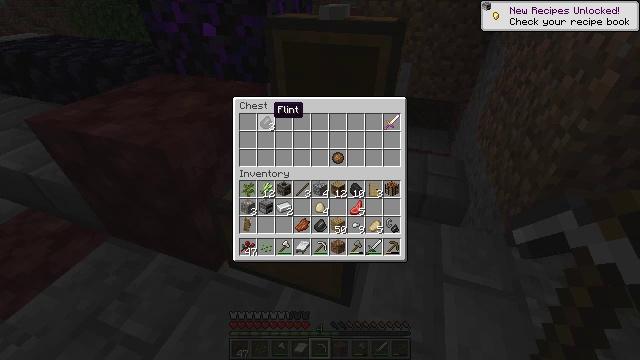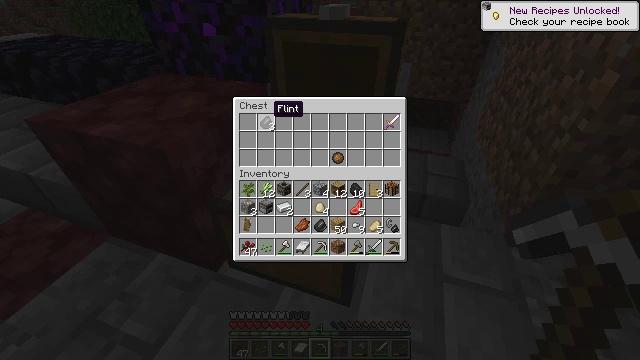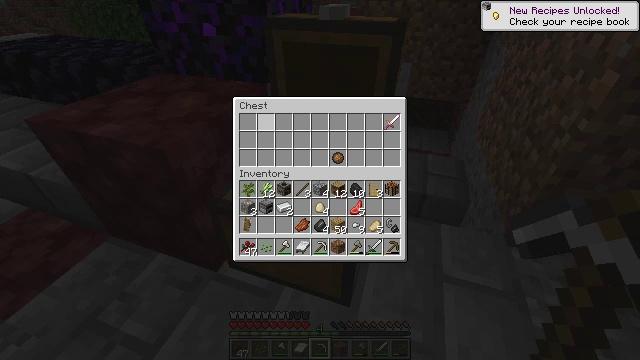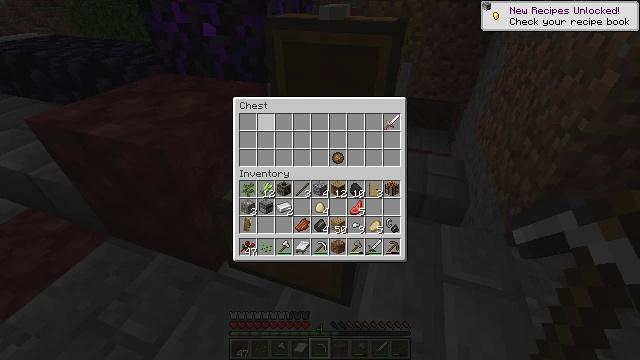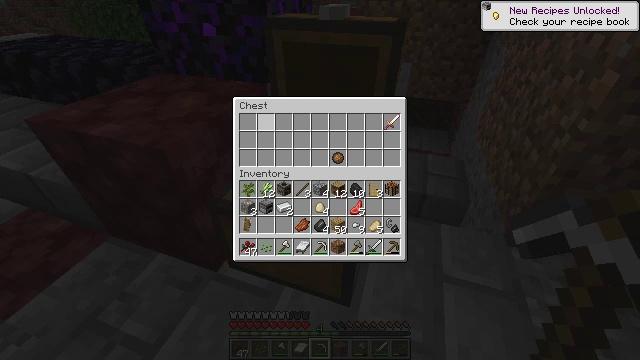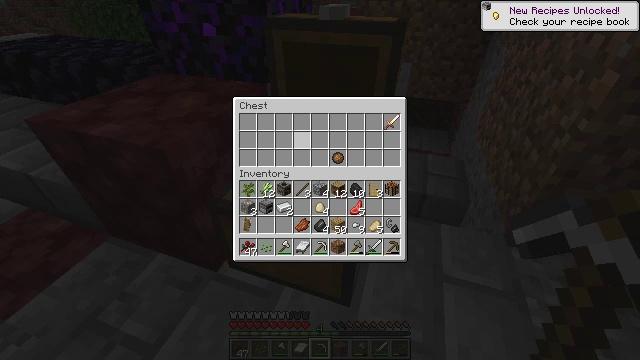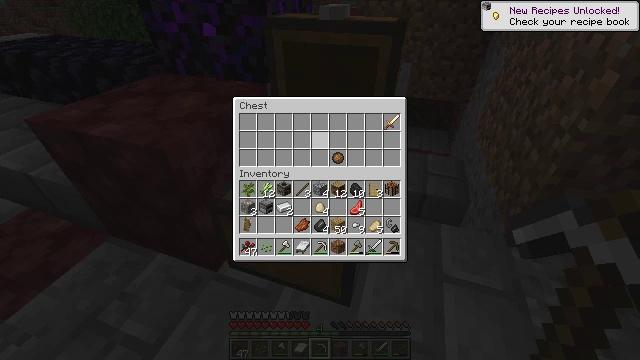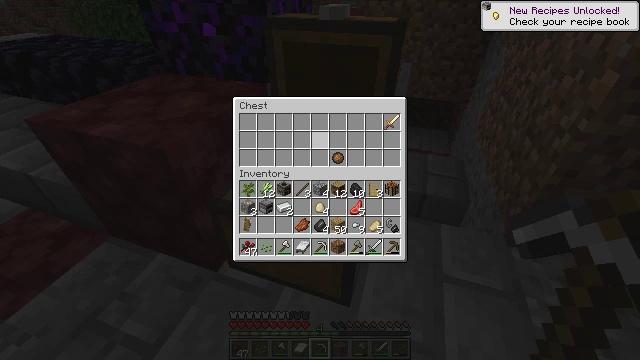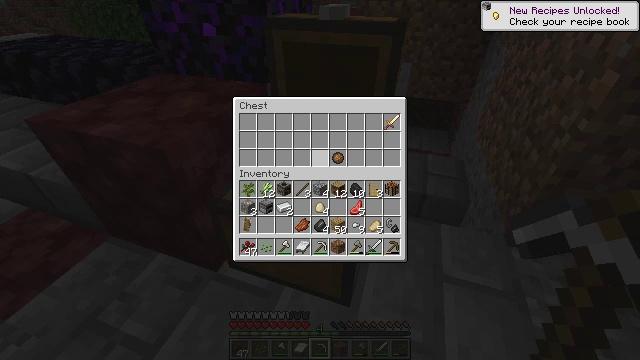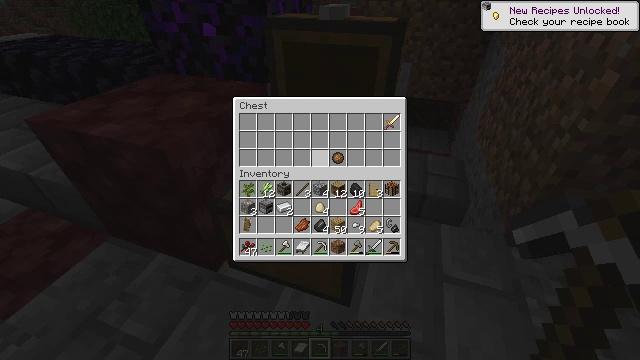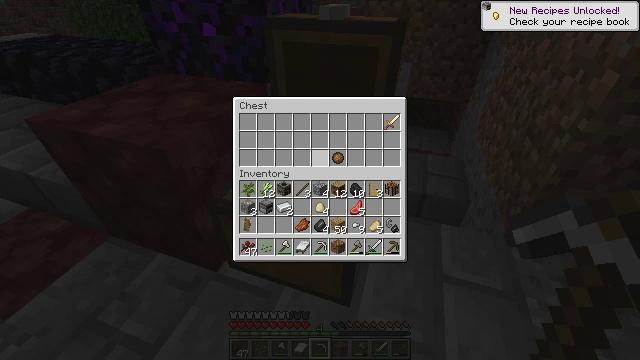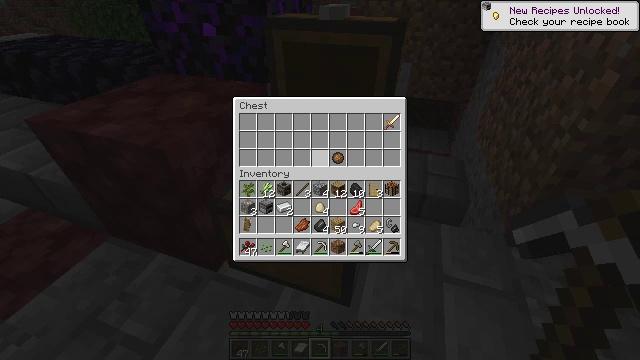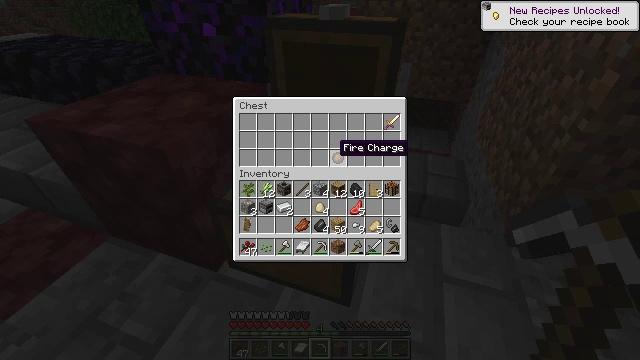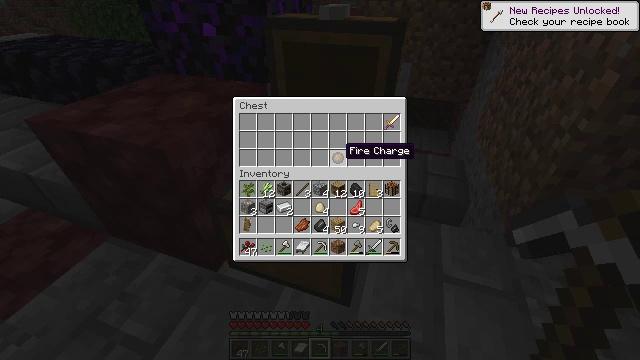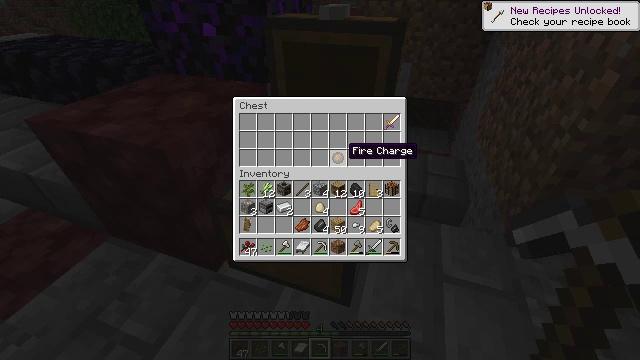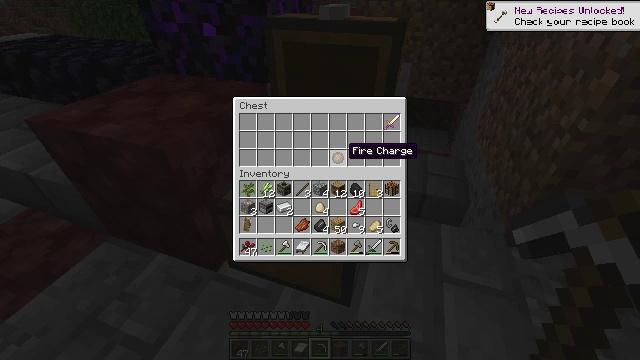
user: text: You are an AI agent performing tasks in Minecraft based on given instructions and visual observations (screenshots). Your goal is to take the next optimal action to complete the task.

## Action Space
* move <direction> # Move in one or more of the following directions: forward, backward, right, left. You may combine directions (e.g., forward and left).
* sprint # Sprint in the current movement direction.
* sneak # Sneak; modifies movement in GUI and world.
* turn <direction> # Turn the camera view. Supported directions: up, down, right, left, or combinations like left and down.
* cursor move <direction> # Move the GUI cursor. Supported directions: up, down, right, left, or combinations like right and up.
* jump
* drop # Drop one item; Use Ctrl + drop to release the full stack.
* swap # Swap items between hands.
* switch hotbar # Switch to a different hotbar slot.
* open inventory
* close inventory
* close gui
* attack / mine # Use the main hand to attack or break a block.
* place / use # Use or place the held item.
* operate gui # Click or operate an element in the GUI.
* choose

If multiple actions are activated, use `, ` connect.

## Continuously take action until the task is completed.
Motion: motion action
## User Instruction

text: Break the chest to retrieve items inside.
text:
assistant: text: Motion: sneak
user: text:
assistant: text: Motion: sneak, operate gui
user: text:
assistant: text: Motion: sneak, operate gui
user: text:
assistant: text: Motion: sneak, operate gui
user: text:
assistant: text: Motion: sneak, cursor move right and down
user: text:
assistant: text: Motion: sneak, cursor move right and down
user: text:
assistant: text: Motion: sneak
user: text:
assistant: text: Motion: sneak
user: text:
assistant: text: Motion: sneak
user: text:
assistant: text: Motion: sneak
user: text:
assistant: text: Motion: sneak
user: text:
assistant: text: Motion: sneak
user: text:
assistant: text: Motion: sneak
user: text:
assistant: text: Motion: sneak
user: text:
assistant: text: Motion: sneak
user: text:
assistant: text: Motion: sneak
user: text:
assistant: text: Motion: sneak
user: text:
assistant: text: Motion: sneak
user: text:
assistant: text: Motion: sneak
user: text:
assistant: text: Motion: sneak
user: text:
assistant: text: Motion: sneak
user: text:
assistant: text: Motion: sneak
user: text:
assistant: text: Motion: sneak, operate gui
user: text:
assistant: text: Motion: sneak, operate gui
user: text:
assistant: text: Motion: sneak
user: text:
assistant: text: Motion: sneak, cursor move right and up
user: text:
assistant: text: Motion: sneak, cursor move right and up
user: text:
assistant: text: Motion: sneak, cursor move right
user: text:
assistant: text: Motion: sneak
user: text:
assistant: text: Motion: sneak